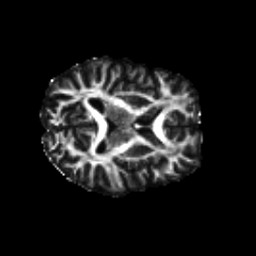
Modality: FA
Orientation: axial
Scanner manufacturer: siemens
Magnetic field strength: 3 T
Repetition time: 4.16 s
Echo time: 0.0806 s